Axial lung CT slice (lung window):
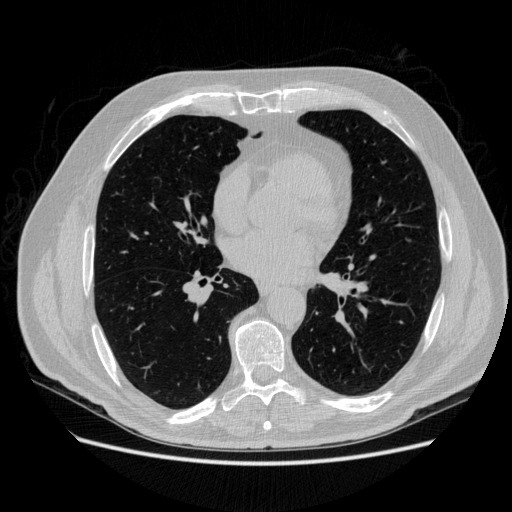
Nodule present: no